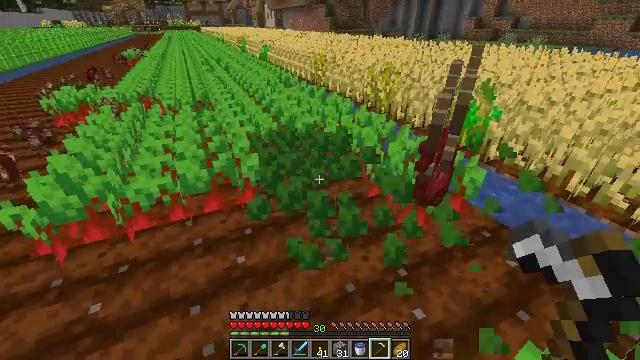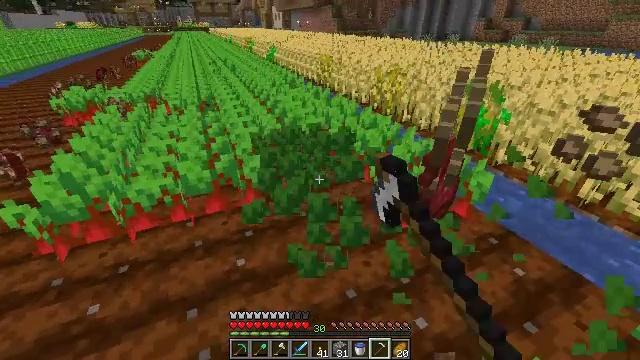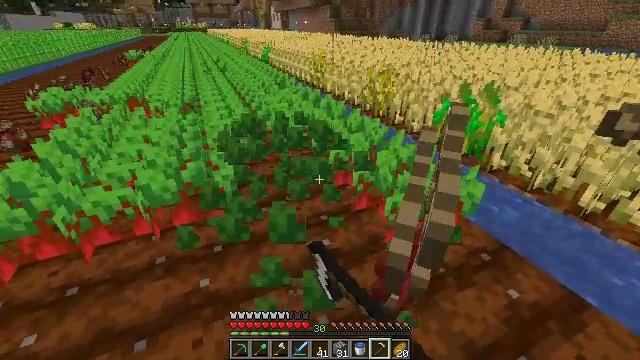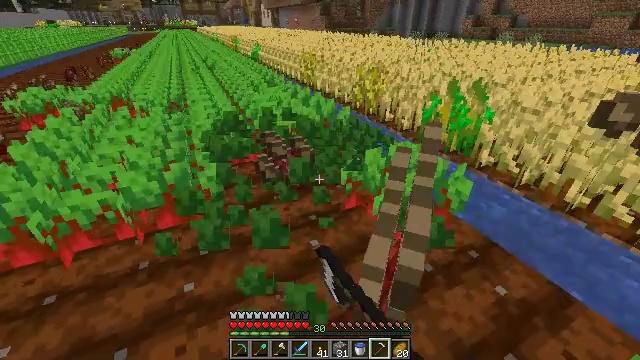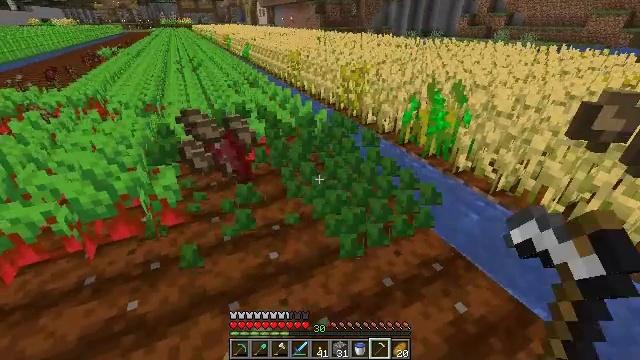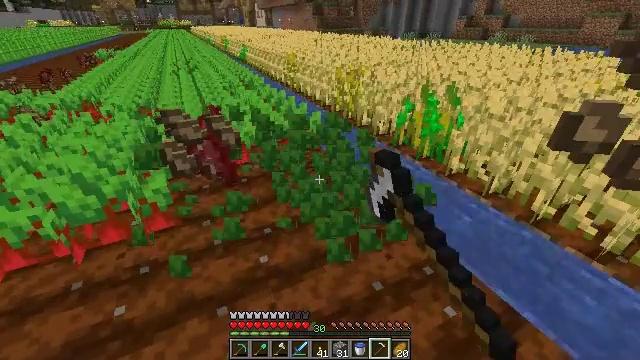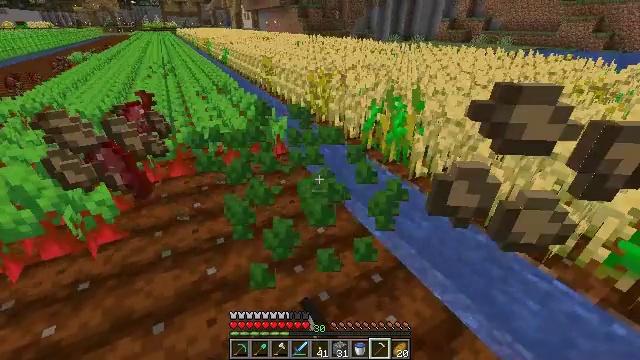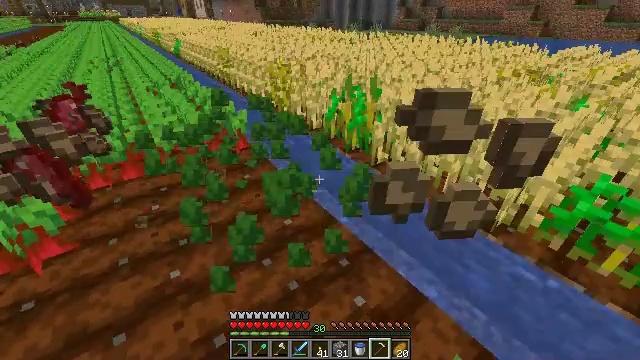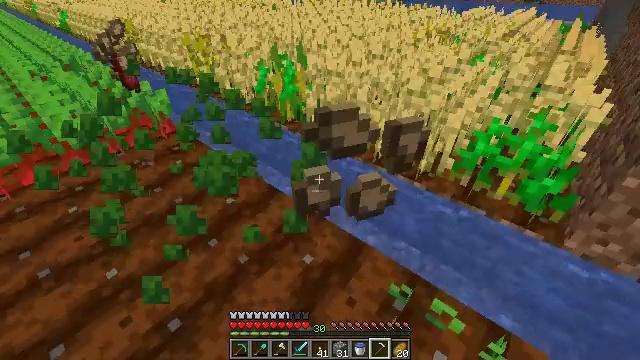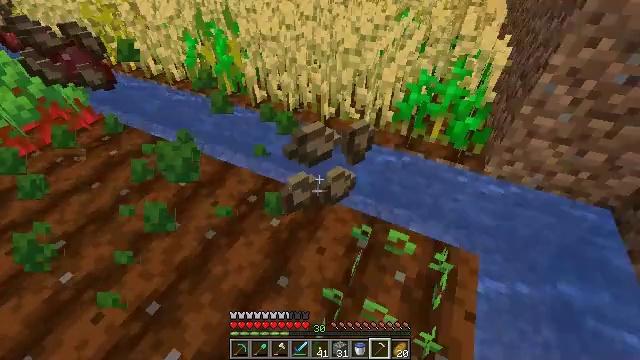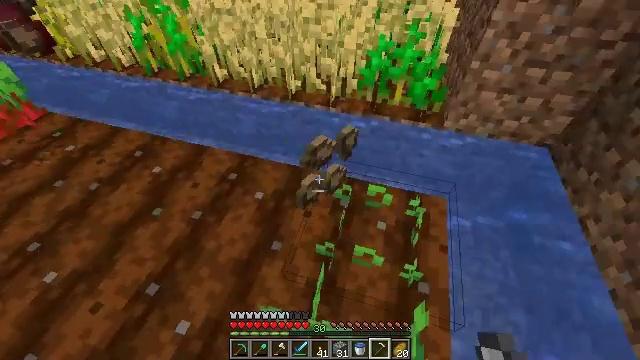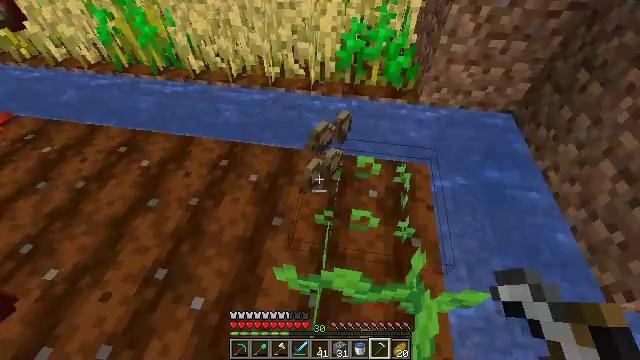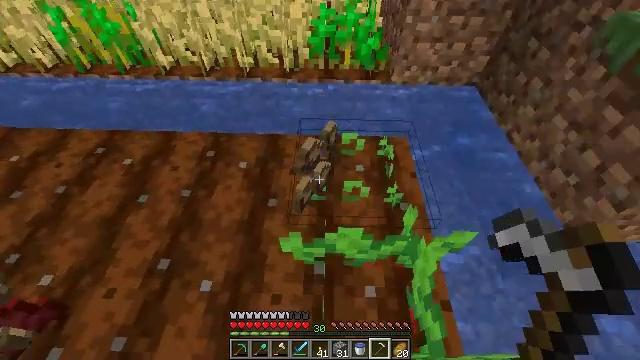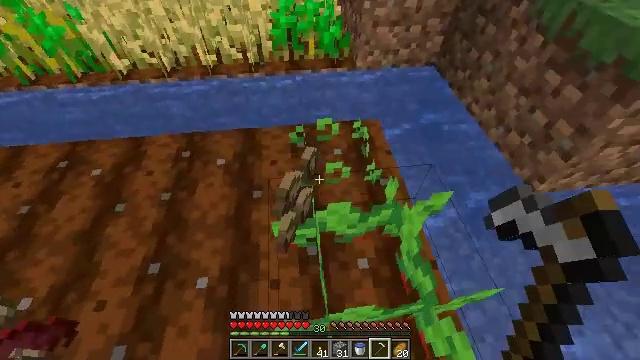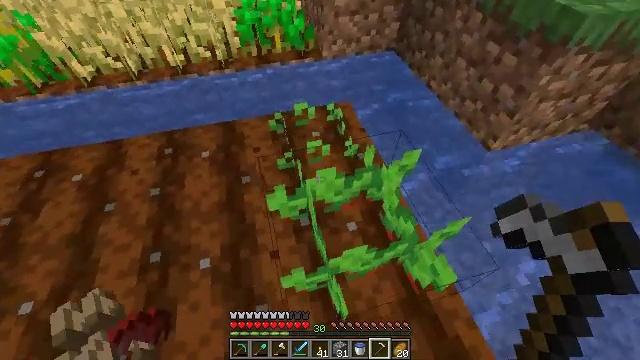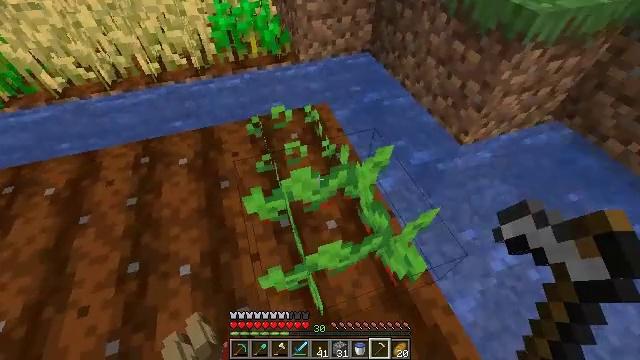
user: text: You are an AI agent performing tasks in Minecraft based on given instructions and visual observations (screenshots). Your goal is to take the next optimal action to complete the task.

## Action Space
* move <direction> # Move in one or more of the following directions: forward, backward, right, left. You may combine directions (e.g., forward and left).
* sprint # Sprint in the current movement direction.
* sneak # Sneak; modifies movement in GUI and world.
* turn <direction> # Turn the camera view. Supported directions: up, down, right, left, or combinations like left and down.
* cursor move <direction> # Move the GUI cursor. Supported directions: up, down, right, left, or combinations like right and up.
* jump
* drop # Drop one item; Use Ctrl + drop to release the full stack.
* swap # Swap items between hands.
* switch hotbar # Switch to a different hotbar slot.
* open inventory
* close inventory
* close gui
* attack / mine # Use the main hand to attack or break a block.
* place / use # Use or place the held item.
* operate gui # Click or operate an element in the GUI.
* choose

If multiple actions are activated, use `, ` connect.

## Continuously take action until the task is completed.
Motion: motion action
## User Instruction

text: Pull up beetroots from the soil.
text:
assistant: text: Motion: move forward and move right, turn left, attack / mine
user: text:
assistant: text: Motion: move forward and move right, attack / mine
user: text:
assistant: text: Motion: move right, turn right, attack / mine
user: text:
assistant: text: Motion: move right, attack / mine
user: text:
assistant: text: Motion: move right, attack / mine
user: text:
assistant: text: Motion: move right, turn right
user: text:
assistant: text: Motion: move back, turn right and down
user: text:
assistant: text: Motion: move back and move left, turn right and down
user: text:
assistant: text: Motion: move back and move left, turn right and down
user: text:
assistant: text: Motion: move back and move left, turn right and down
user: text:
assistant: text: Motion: move back and move left, turn right and down
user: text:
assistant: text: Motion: move back and move left, turn right and down
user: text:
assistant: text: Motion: move back and move left, turn right
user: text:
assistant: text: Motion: move right, turn right
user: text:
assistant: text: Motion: move right, turn right
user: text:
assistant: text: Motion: move right, turn left, attack / mine
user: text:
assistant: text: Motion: turn left and up, attack / mine
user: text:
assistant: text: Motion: move forward, turn left and up, attack / mine
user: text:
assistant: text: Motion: move forward, turn left and up, attack / mine
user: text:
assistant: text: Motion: move forward, turn left, attack / mine
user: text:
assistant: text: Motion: move forward, turn left, attack / mine
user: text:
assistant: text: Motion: move forward, attack / mine
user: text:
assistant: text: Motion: move forward, turn left, attack / mine
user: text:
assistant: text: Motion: move forward, turn left, attack / mine
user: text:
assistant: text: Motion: move forward, turn left, attack / mine
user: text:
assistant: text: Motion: move forward, turn left and up
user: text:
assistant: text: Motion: move forward, turn left and up
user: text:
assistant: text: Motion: move forward, turn left and up
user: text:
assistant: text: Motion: move forward, turn up
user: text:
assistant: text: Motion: move forward